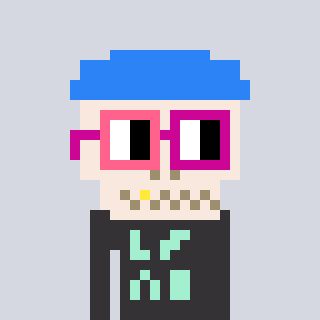
a pixel art character with square pink and red glasses, a skeleton-hat-shaped head and a grayscale-colored body on a cool background